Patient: sex F, age 64
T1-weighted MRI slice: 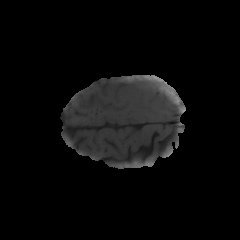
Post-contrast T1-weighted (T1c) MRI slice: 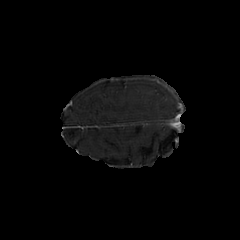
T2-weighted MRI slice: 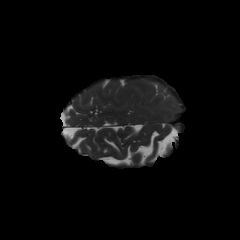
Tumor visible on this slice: yes
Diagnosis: Glioblastoma, IDH-wildtype
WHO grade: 4